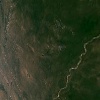
Label: land